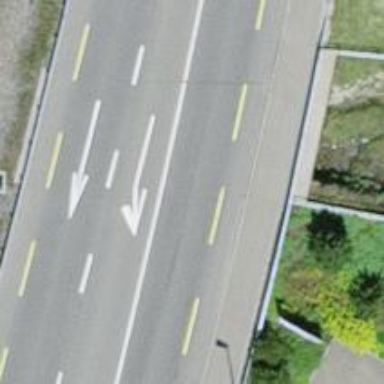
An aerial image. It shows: Primary highway with asphalt surface and designated lane for cyclists.